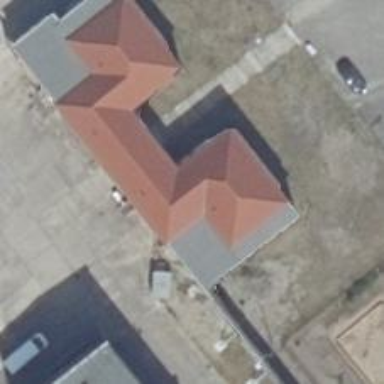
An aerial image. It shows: Building with ridged roof.